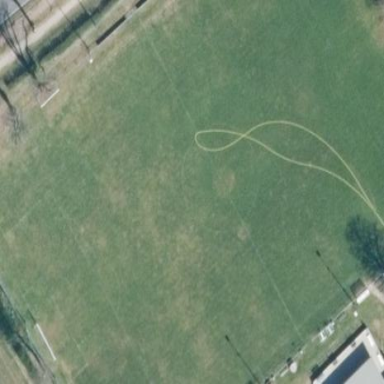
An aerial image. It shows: Soccer pitch for outdoor sports and leisure activities.